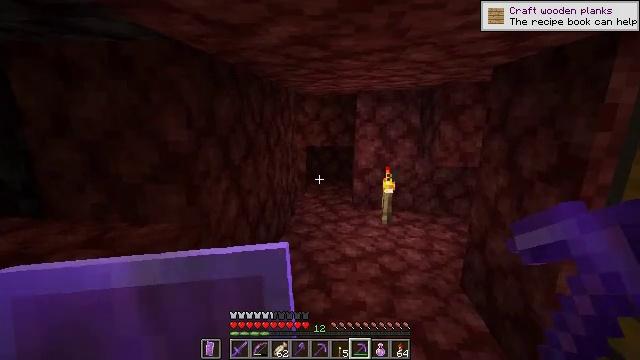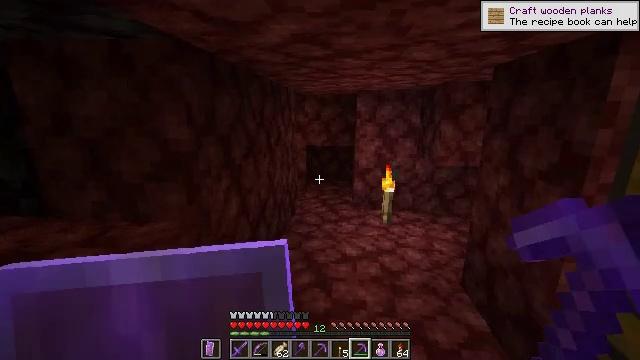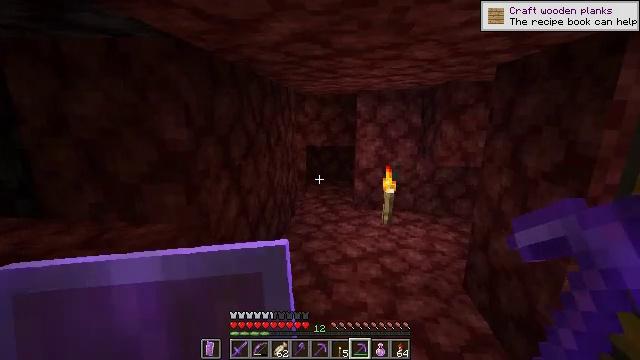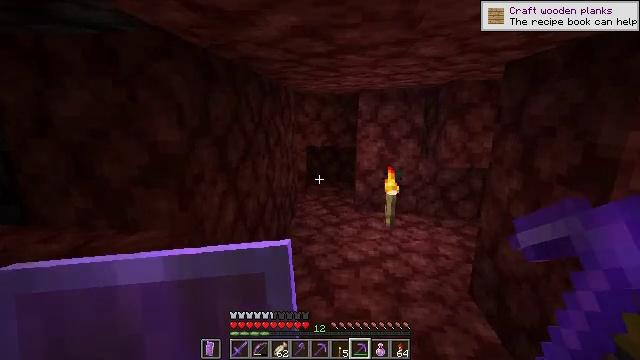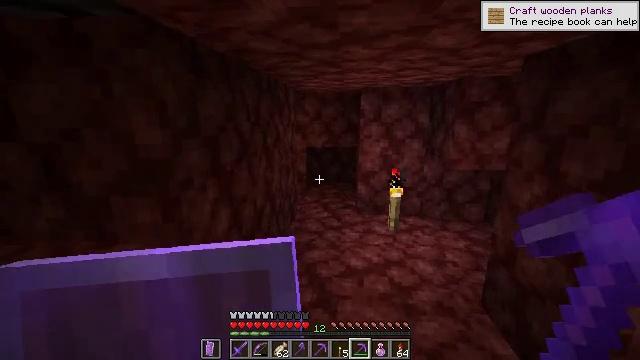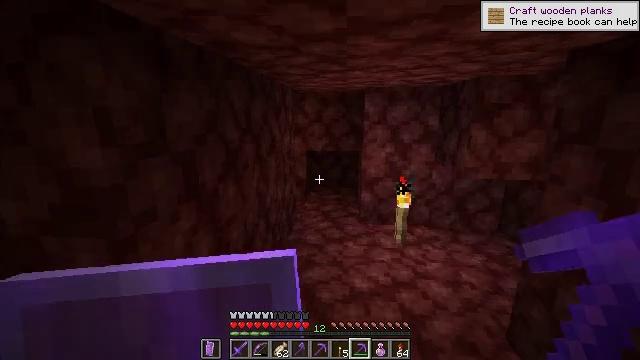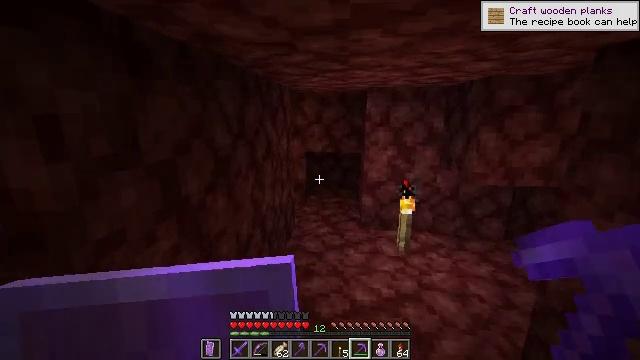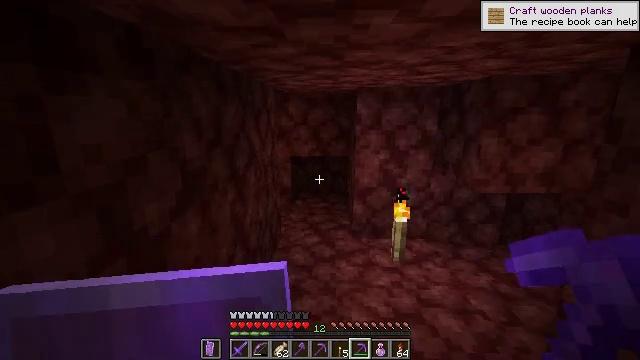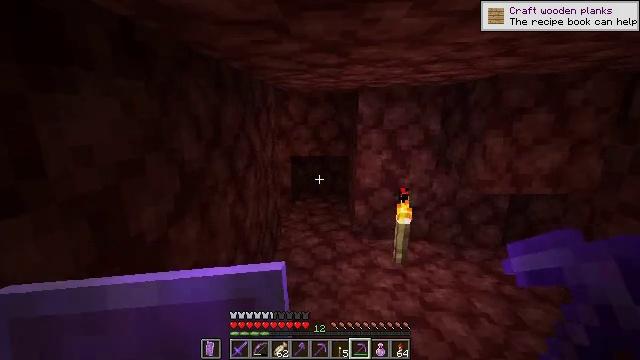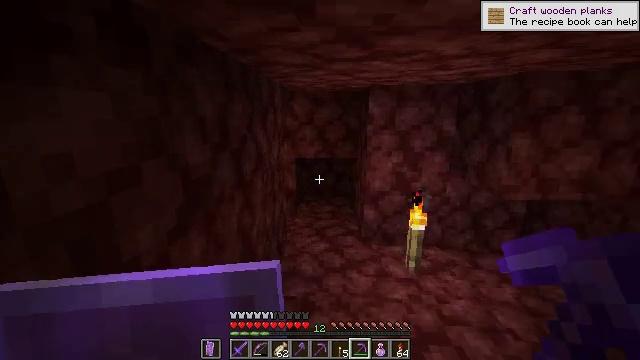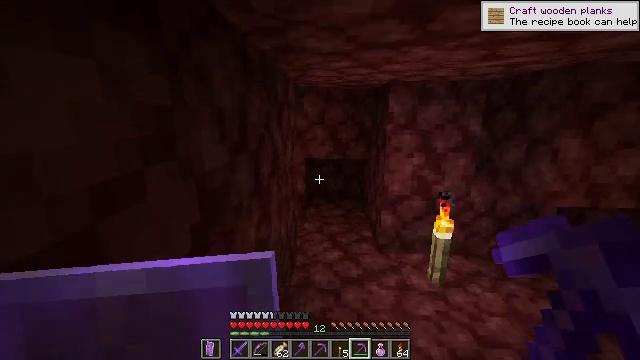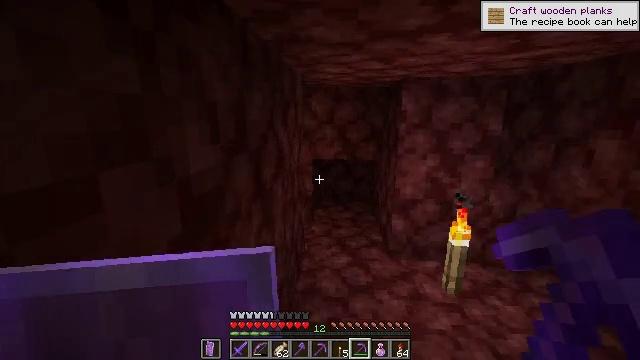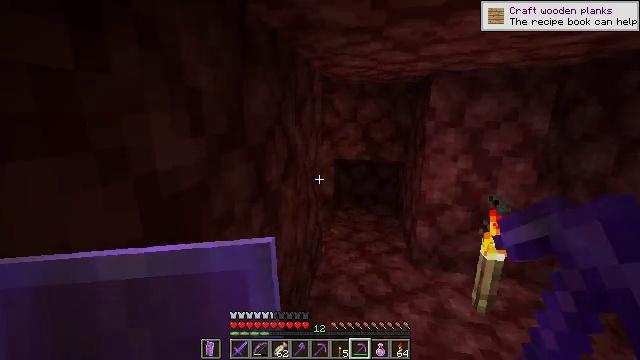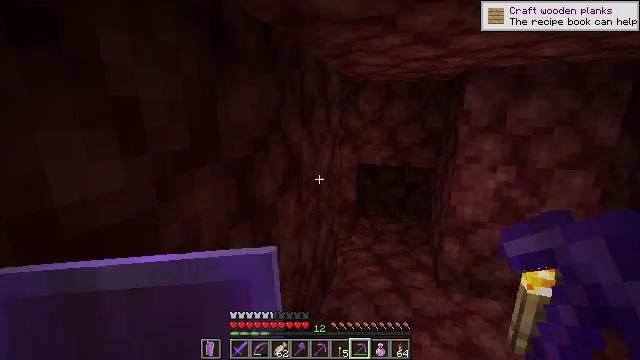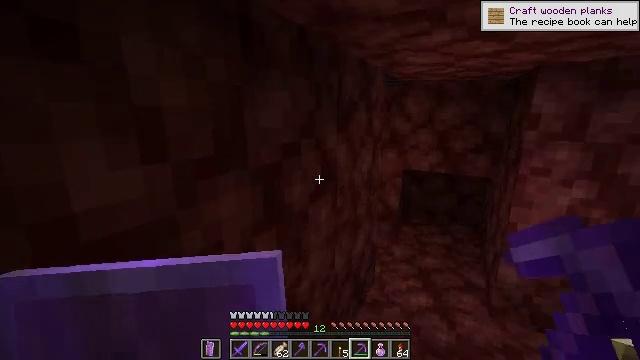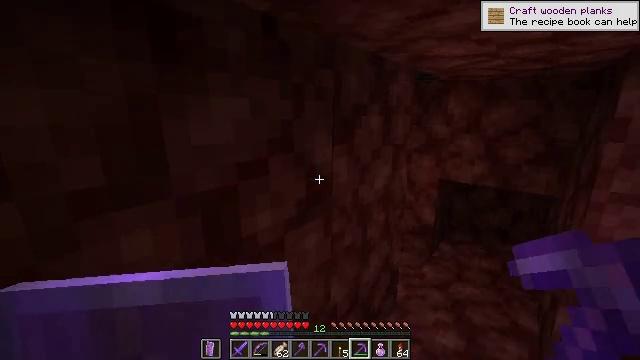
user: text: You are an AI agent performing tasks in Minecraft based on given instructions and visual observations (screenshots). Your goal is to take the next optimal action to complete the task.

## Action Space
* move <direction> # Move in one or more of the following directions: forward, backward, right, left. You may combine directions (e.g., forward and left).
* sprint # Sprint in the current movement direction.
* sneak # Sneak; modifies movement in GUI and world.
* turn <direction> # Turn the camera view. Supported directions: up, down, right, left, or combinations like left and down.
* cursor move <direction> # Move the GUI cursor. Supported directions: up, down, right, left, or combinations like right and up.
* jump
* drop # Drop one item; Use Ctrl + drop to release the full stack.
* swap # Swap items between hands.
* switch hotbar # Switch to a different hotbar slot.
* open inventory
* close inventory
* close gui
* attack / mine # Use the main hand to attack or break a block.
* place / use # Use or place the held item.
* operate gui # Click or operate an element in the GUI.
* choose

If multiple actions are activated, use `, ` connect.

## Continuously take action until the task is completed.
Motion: motion action
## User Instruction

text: Mine nether quartz ore in the Nether.
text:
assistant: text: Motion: no_op
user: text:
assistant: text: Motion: move forward
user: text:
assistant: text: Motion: move forward
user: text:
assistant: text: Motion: move forward
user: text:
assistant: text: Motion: move forward
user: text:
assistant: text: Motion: move forward
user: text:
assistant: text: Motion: move forward and move left, turn right
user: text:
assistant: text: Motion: move forward and move left
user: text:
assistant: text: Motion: move forward and move left
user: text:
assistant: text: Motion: move forward and move left
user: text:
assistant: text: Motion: move forward and move right, turn left
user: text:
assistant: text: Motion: move forward and move right, turn left
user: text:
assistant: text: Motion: move forward and move right, turn left
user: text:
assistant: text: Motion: move forward and move right, turn left
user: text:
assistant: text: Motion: move forward and move right, turn left
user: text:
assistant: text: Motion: move forward and move right, turn left
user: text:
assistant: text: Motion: move forward and move right, turn left
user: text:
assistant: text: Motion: move forward and move right, turn left
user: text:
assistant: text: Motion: move forward and move right, turn left
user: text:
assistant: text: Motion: move forward and move right, turn left
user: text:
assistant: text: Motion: move forward and move right, turn left
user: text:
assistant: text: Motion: move forward and move right, turn left
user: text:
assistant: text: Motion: move forward and move right
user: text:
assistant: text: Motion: move forward and move right, turn left
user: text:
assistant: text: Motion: move forward and move right, turn left
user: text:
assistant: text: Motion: move right, turn left
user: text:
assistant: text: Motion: no_op
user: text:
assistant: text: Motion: no_op
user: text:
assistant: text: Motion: no_op
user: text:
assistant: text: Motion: no_op